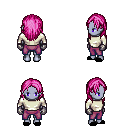
a pixel art fantasy rpg character, female body template, dark elf, purple skin, white long-sleeve shirt, magenta pants, pink long hairstyle, metal gloves, black slippers, four views (front, back, left, right), 2x2 character sprite sheet, small pixel art, hard edges, no anti-aliasing